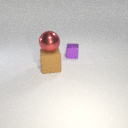
large red metal sphere above large brown rubber cube